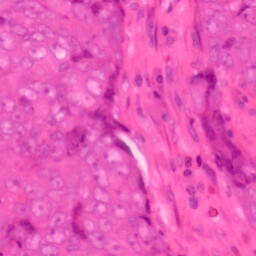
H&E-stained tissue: Colon